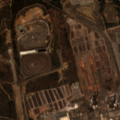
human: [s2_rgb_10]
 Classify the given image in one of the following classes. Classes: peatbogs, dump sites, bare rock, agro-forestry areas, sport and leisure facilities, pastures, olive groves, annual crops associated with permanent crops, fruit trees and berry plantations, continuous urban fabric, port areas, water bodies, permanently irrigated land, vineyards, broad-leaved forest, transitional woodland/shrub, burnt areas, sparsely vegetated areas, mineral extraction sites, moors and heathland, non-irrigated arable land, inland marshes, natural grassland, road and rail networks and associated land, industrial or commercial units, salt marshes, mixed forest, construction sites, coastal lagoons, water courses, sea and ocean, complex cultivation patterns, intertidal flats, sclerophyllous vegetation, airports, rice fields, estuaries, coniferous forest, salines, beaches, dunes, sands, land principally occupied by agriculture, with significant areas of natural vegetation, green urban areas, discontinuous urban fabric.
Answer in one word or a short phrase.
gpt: industrial or commercial units, dump sites, construction sites, transitional woodland/shrub, salines